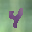
Label: 4